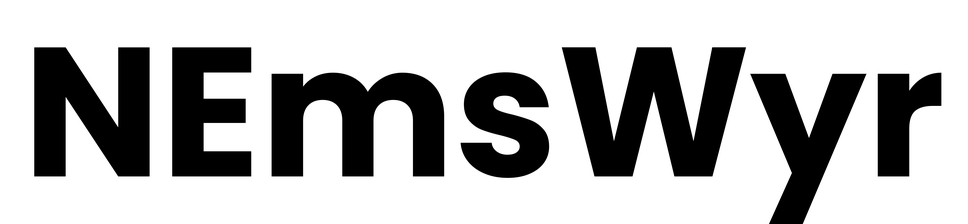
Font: Poppins-Bold